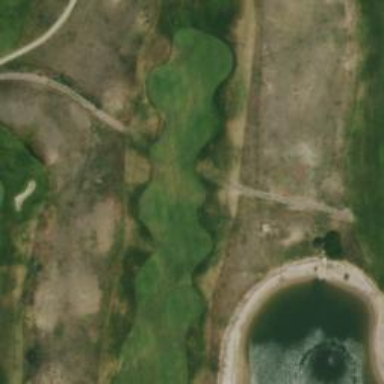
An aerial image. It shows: Service road used as golf cart path.